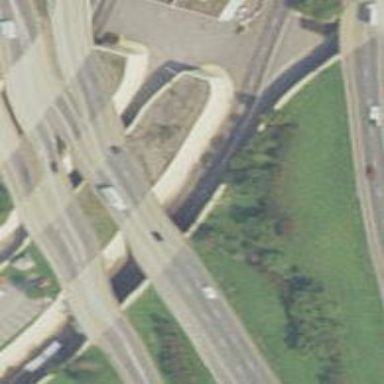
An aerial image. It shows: Asphalt motorway link.